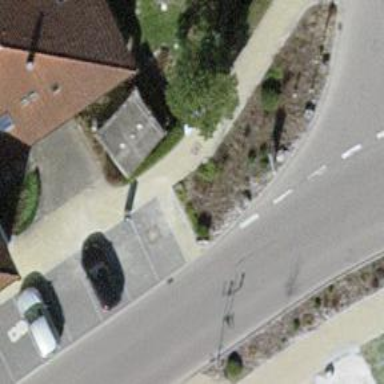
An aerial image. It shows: Charging station.